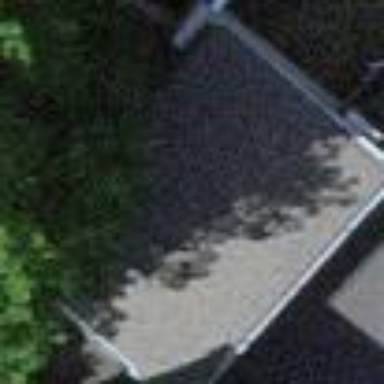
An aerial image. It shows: Garage.